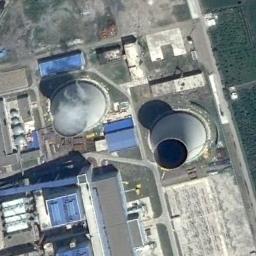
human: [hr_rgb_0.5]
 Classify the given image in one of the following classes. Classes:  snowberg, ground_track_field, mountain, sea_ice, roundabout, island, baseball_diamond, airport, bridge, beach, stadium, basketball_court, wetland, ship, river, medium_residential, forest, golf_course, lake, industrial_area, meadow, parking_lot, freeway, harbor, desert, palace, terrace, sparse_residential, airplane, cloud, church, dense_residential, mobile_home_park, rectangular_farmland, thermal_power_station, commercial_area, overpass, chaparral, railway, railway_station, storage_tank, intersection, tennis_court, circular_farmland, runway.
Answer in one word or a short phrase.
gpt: thermal_power_station